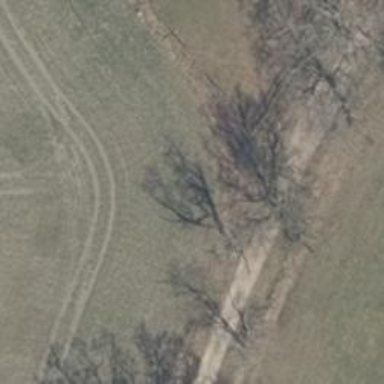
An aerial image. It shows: Track on the ground with grade3 tracktype.